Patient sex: M
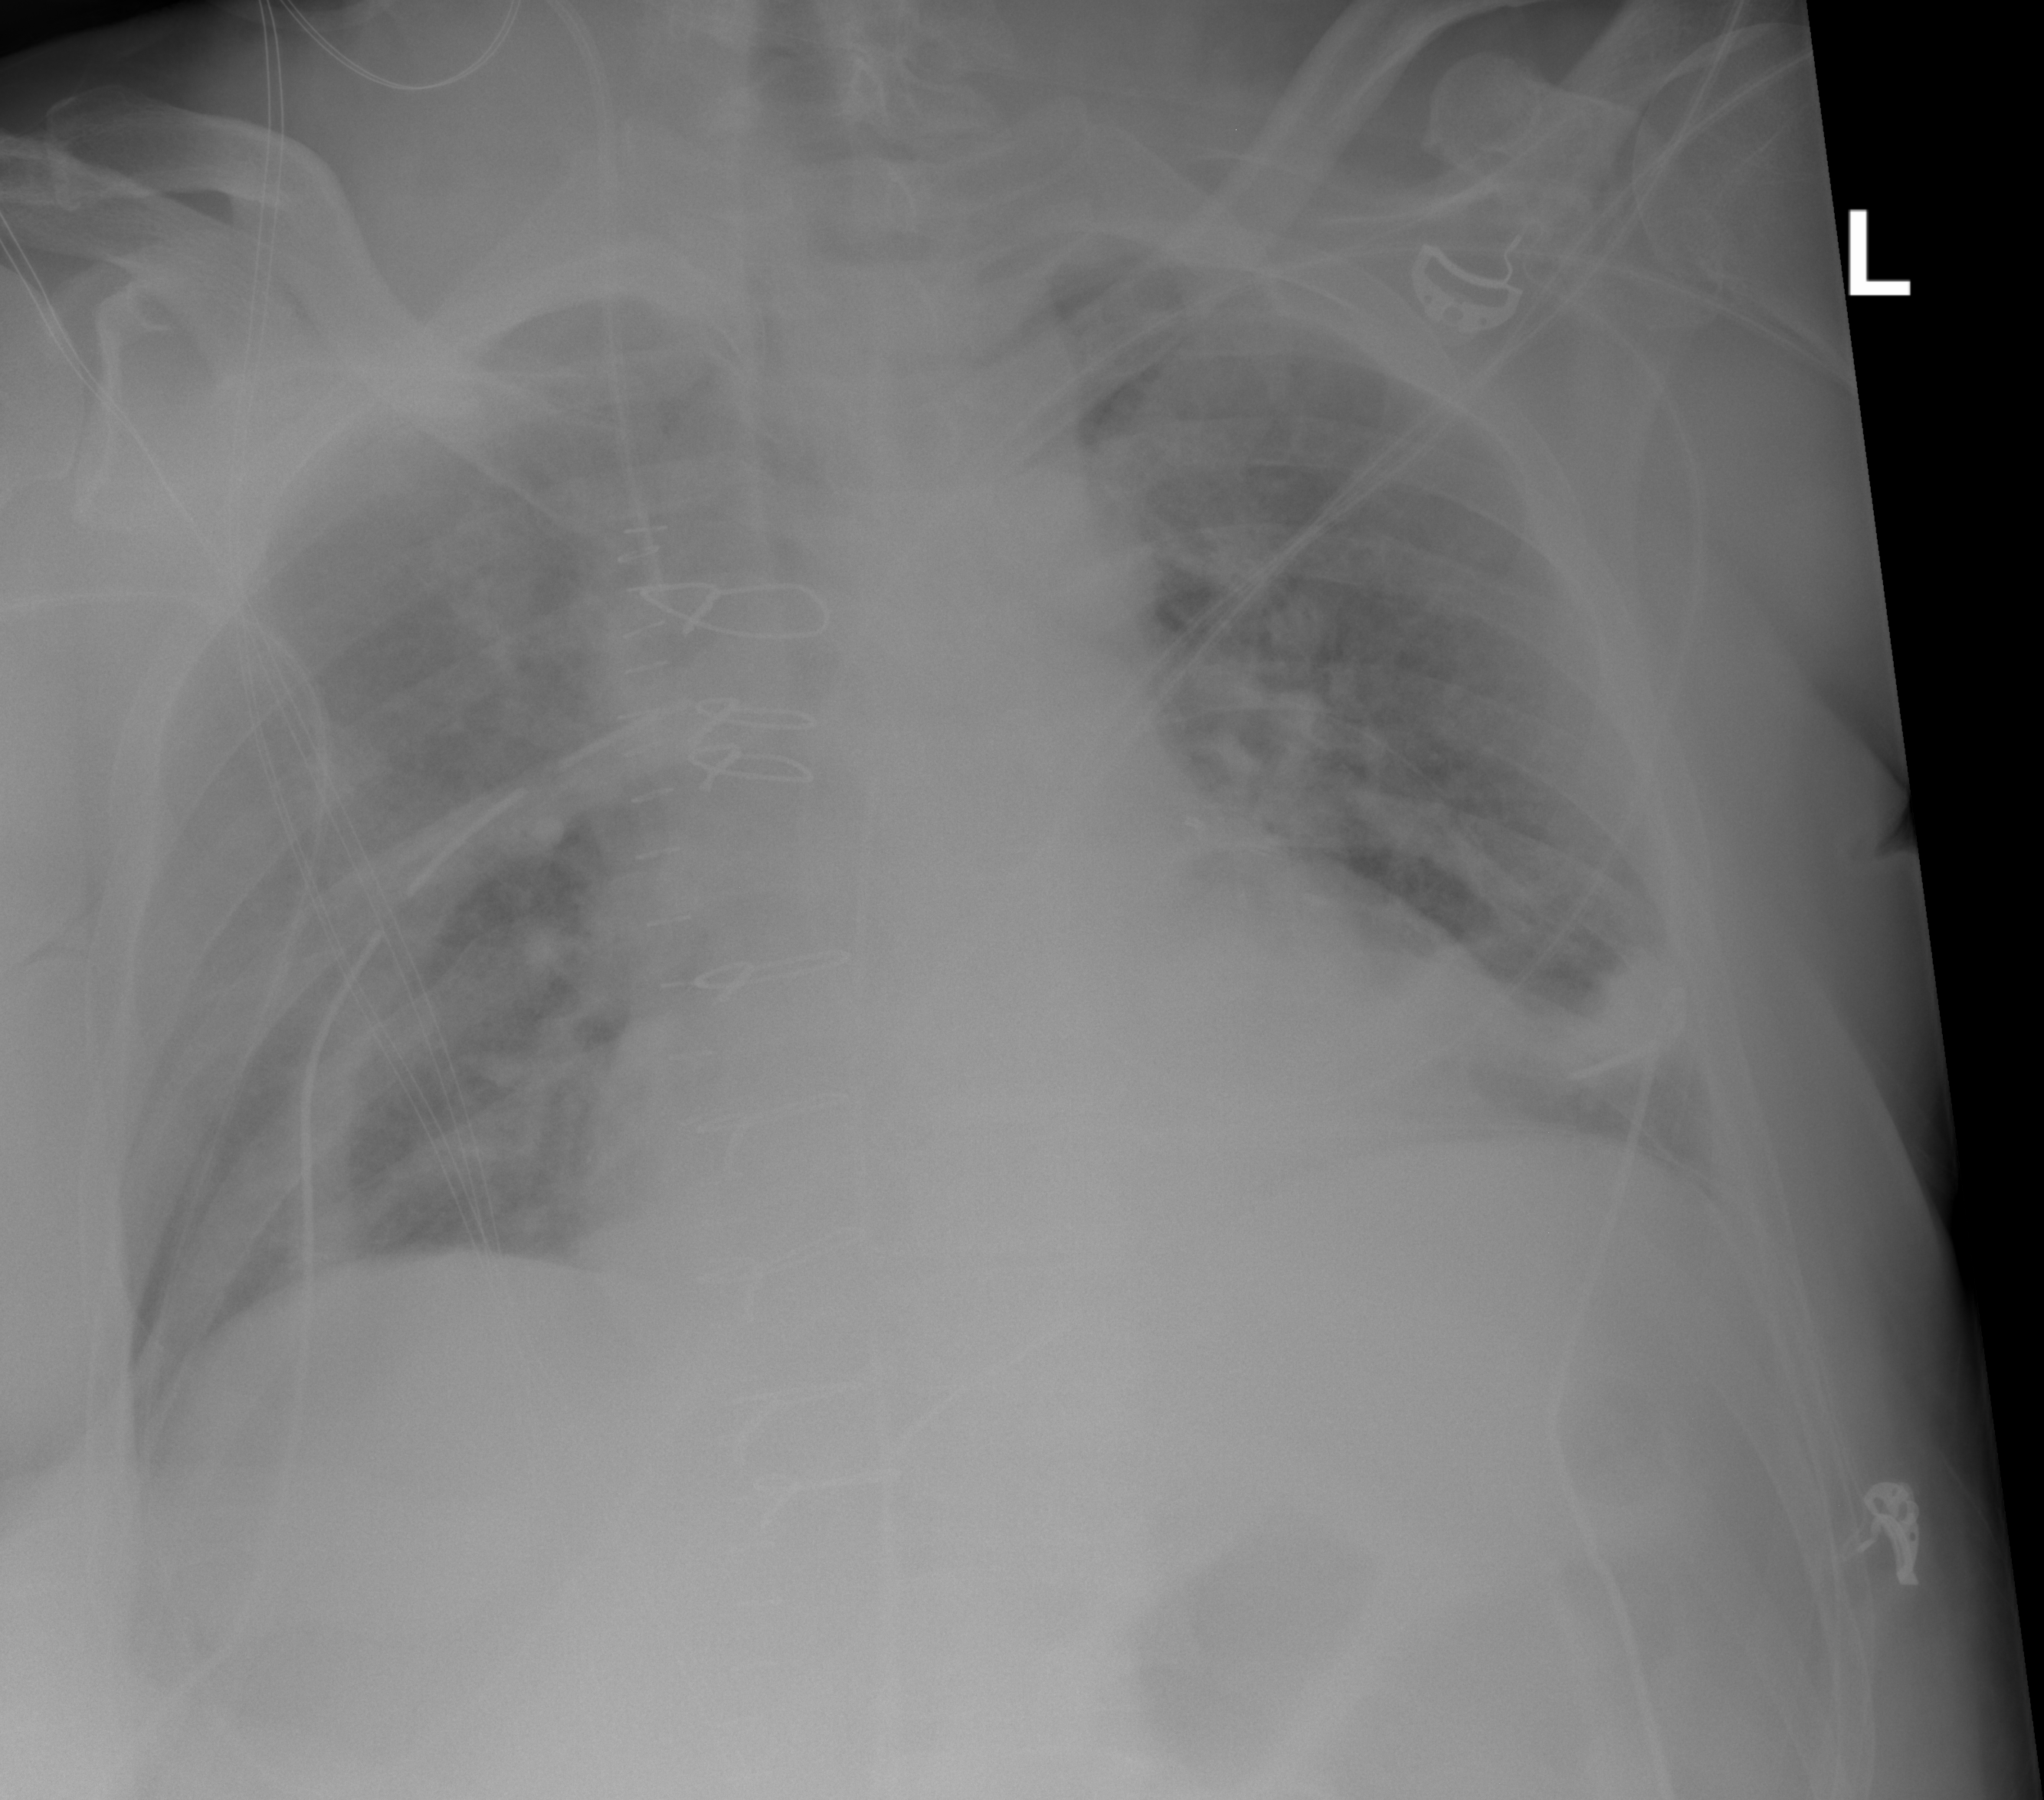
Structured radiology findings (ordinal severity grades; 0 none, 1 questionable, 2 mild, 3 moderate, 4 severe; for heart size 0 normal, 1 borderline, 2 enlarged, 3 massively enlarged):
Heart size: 2
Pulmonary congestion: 3
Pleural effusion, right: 2
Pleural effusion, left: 0
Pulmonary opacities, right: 4
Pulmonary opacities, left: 2
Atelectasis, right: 3
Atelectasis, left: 2